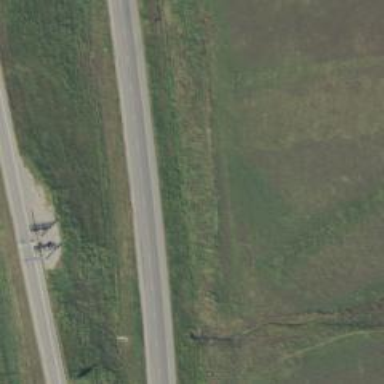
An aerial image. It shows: Secondary road with frontage road.